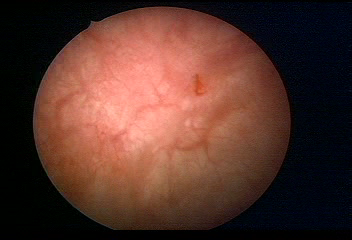
Modality: WLC
Class: Normal mucosa
Bladder cancer association: No